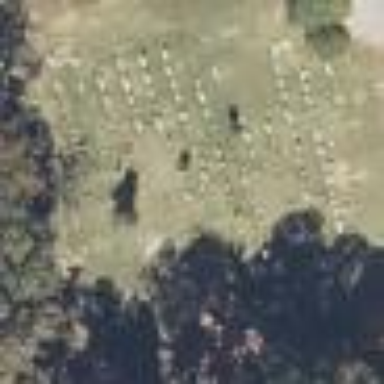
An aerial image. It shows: Graveyard.